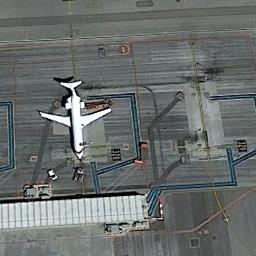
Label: airplane